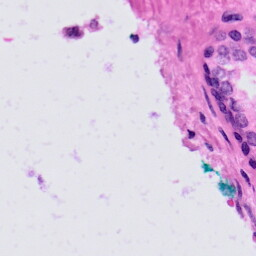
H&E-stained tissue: Prostate